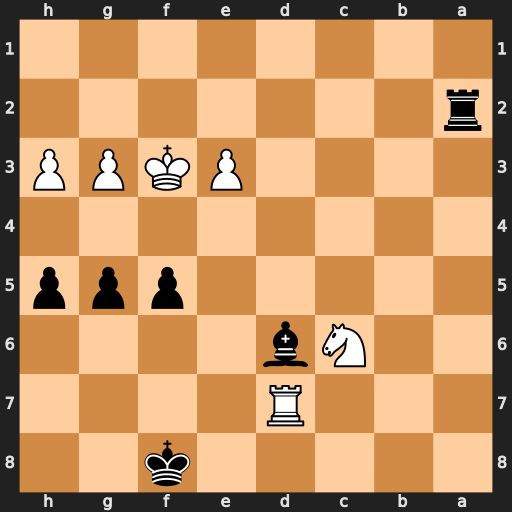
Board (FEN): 5k2/3R4/2Nb4/5ppp/8/4PKPP/r7/8
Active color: b
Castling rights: -
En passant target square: -
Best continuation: g4+ hxg4 hxg4#